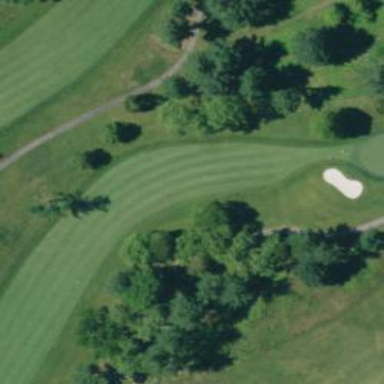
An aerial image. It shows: Grassy fairway on golf course.